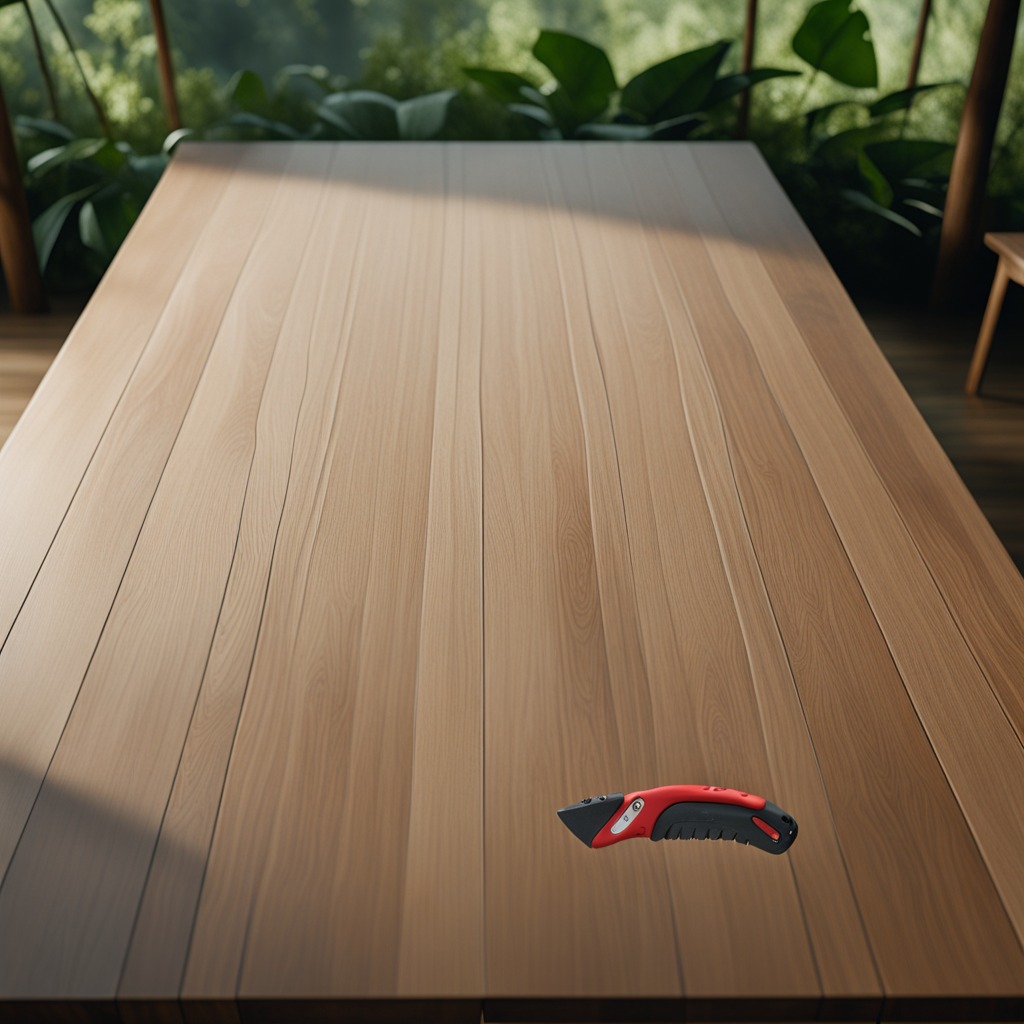
A utility knife is lying on a wooden table inside a jungle field workshop tent.